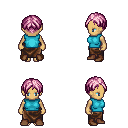
a pixel art fantasy rpg character, female body template, human, tanned skin, teal sleeveless shirt, robe skirt, pink parted hairstyle, brown shoes, four views (front, back, left, right), 2x2 character sprite sheet, small pixel art, hard edges, no anti-aliasing